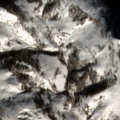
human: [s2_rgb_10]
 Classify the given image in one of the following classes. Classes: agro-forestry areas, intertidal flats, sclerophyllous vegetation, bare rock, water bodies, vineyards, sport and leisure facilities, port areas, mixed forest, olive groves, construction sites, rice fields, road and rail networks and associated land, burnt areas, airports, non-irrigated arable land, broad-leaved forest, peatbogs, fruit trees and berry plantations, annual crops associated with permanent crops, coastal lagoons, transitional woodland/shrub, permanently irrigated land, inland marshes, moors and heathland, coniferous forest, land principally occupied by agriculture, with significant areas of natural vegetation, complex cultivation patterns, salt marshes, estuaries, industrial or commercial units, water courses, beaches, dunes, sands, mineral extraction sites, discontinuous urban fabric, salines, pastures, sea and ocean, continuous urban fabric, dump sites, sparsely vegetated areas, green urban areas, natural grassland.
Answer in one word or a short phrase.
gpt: broad-leaved forest, natural grassland, transitional woodland/shrub